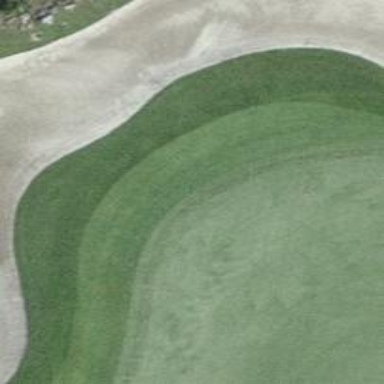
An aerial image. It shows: Golf bunker filled with natural sand.